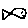
Label: fish